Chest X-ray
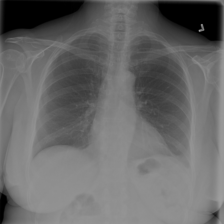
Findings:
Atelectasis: negative
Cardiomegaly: negative
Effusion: negative
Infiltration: negative
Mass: negative
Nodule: negative
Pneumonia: negative
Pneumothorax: negative
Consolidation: negative
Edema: negative
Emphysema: negative
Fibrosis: negative
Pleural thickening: negative
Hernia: negative